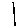
Label: line